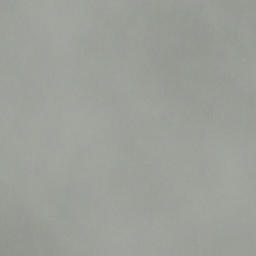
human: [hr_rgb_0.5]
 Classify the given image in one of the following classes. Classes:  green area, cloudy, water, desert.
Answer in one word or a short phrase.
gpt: cloudy